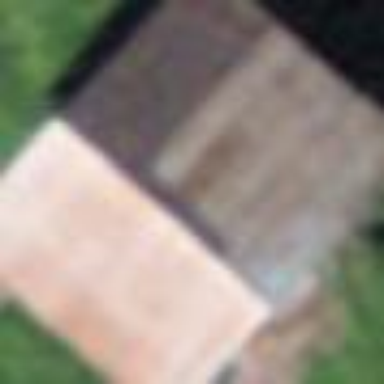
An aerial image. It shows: Rural barn.